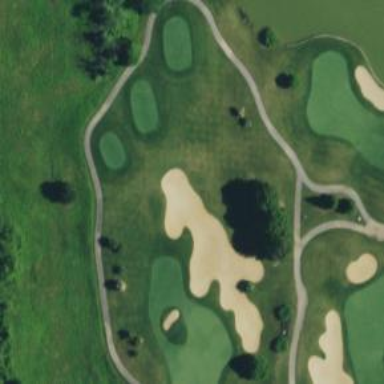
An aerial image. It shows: Area of rough grass used for golf.